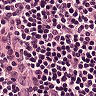
Metastatic tissue present: no